Question: I have a webpage that contains a picture inside a table cell. But, in the table cell there is also an additional 5px on the bottom.
I simplified the code to the max:
'''
<!DOCTYPE html>
<html>
<head>
<title>Random page</title>
</head>
<body>
<table>
<tr>
<td style="border: 1px solid black">
<img style="border: 1px solid red" src="picture.png" />
</td>
</tr>
</table>
</body>
</html>
'''
The result, in Firefox 25 and Internet Explorer 10:

As you can notice there is blank space in the bottom.
I know this could be caused by whitespaces, so I removed all of them between tags. No effect.
The weirdest part is, if I remove the 'DOCTYPE' specification, or replace it with HTML or XHTML Transitional (Strict does work), it starts to work.
Is this a weird quirk of HTML/XHTML Strict or what? Can it be worked around and how?
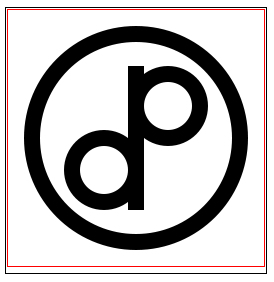
Answer: By default, the bottom of an image lines up with the baseline of the surrounding text. The gap you're seeing is for the decenders of any descending letters (q, y, p, g) that surround the image. The fact that you have no surrounding text makes no difference - space is still reserved for it.
You need to align the bottom of the image with the bottom of the line, rather than the baseline:
'''
img {
vertical-align: bottom;
}
'''
Here's a <URL>.